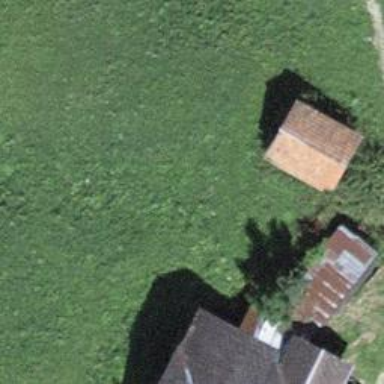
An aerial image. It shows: Farm.